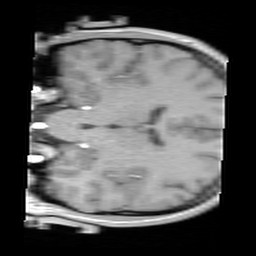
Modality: FLASH
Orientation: coronal
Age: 19
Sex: male
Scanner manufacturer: siemens
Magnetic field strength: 3 T
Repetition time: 0.245 s
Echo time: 0.0026 s